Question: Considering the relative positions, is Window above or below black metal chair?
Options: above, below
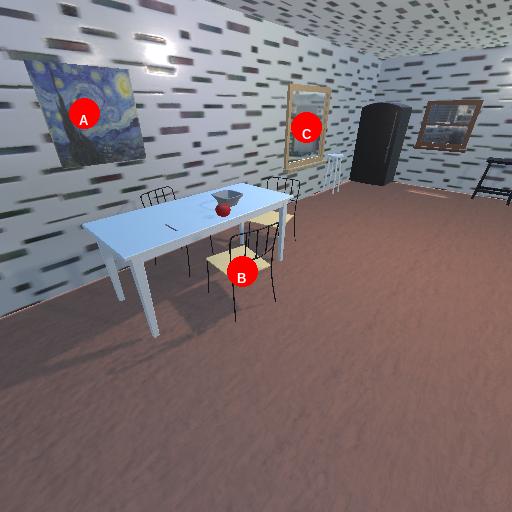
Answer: above